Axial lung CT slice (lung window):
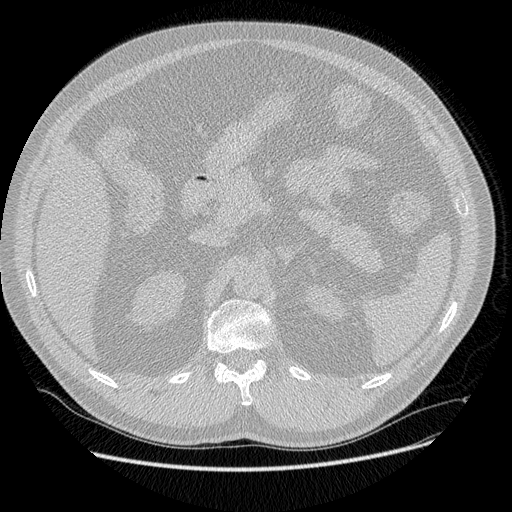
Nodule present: no